Question: I'm developing a web app using JSTL and Javascript in Eclipse Juno. I've been reading questions like <URL> and my code works good even if I have error in eclipse:

But... Is it a good practice to use JSTL and Javascript like this?
Does it cause a low performance in the time of rendering the webpage?
Can this be done in other way?
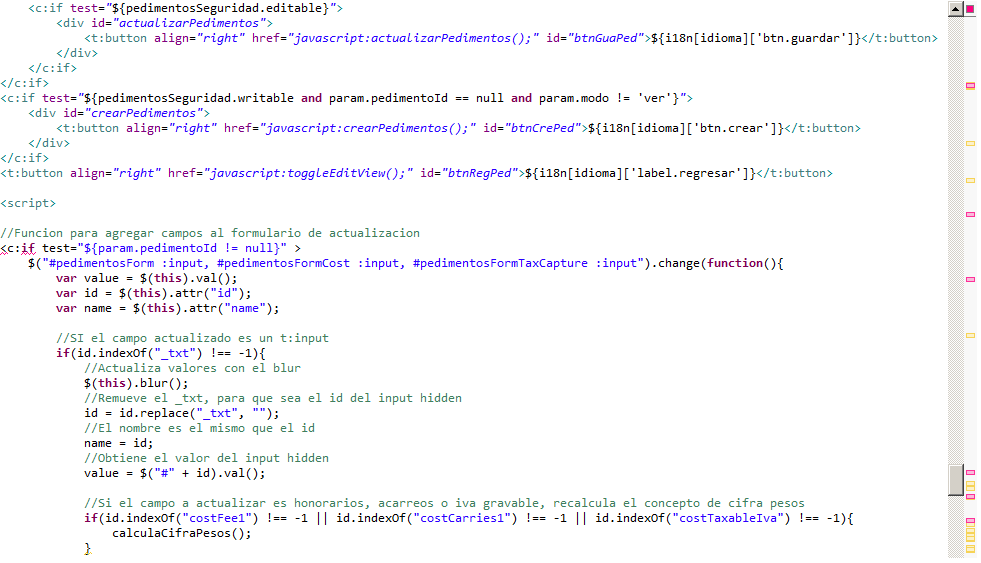
Answer: > Is it a good practice to use JSTL and Javascript like this?
It is not bad practice or good practice. The bad practice would be using JSTL to control the flow of JavaScript, which is because JSTL runs on server side and JavaScript on client side.
> Does it cause a low performance in the time of rendering the webpage?
JSTL will only help to generate the HTML for the current view. JavaScript is not involved in the HTML generation at server side but at client side unless you work with nodejs or similar technologies.
> Can this be done in other way?
This depends on what you're doing. Common way to access to data when accessing to a web page:
1. Application Server (AS) receives a GET request on http://www.foo.com/bar
2. AS pre process the GET request (load data from database or another data source, pre calculations, etc)
3. AS creates the response for the GET request (apply the data to generate the HTML)
4. AS sends the response to the client.
5. The browser client renders the HTML.
Another way to do it:
1. Application Server (AS) receives a GET request on http://www.foo.com/bar
2. AS creates the response for the GET request (generate the HTML which contains JavaScript functions to load the data in the onload event).
3. AS sends the response to the client.
4. The browser client renders the HTML.
5. The onload event fires and load data in the onload event through RESTful services. This way, the data interaction is handled in client side only, but the data comes from server side.
These are two very simple alternatives to handle the same problem. Which one to choose and work with will depend entirely on your design, there's no definitive answer.